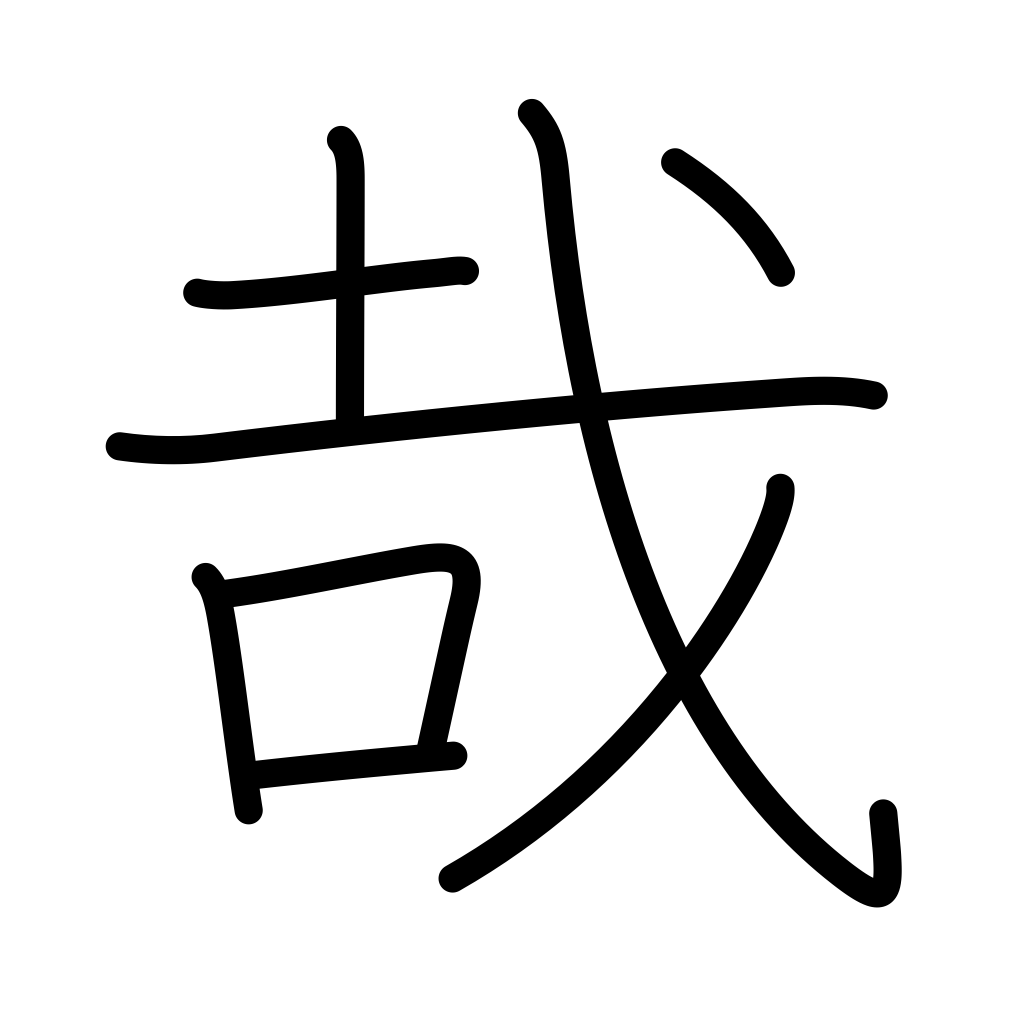
Meaning: how, what, alas, question mark, exclamation mark